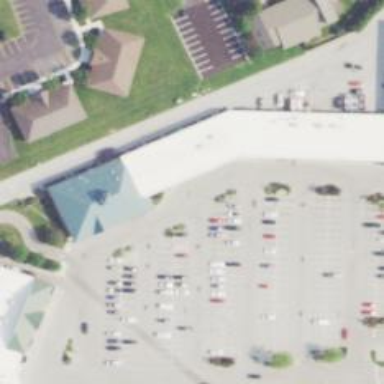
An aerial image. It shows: Retail building painted in red.